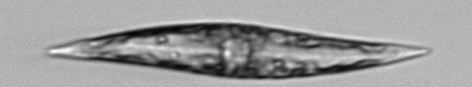
Label: Pleurosigma